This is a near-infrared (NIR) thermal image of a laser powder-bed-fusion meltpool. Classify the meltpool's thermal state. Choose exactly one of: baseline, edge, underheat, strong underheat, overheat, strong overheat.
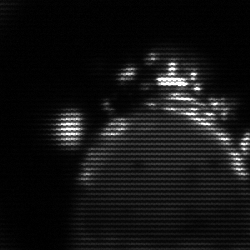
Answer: edge